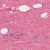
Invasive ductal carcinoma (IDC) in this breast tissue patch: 0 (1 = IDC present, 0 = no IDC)